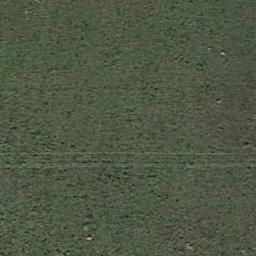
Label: meadow